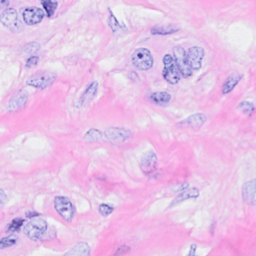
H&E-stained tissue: Breast